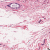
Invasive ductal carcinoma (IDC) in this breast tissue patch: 0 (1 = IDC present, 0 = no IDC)